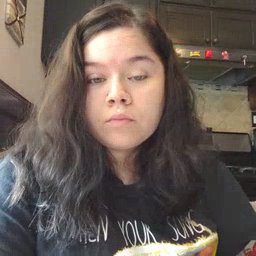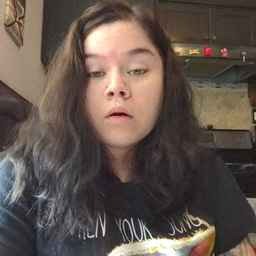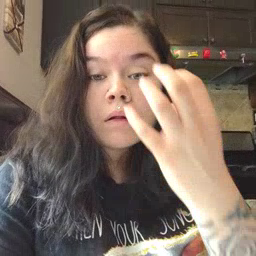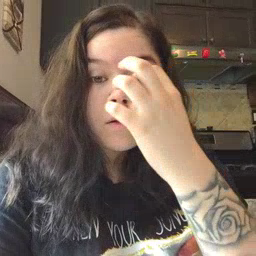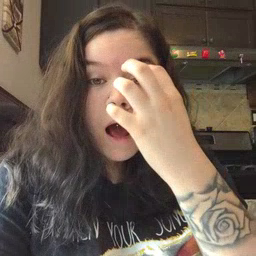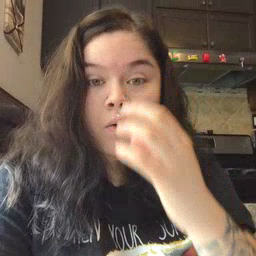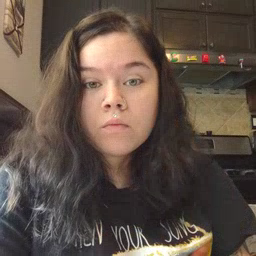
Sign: clown